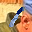
Label: 1